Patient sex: M
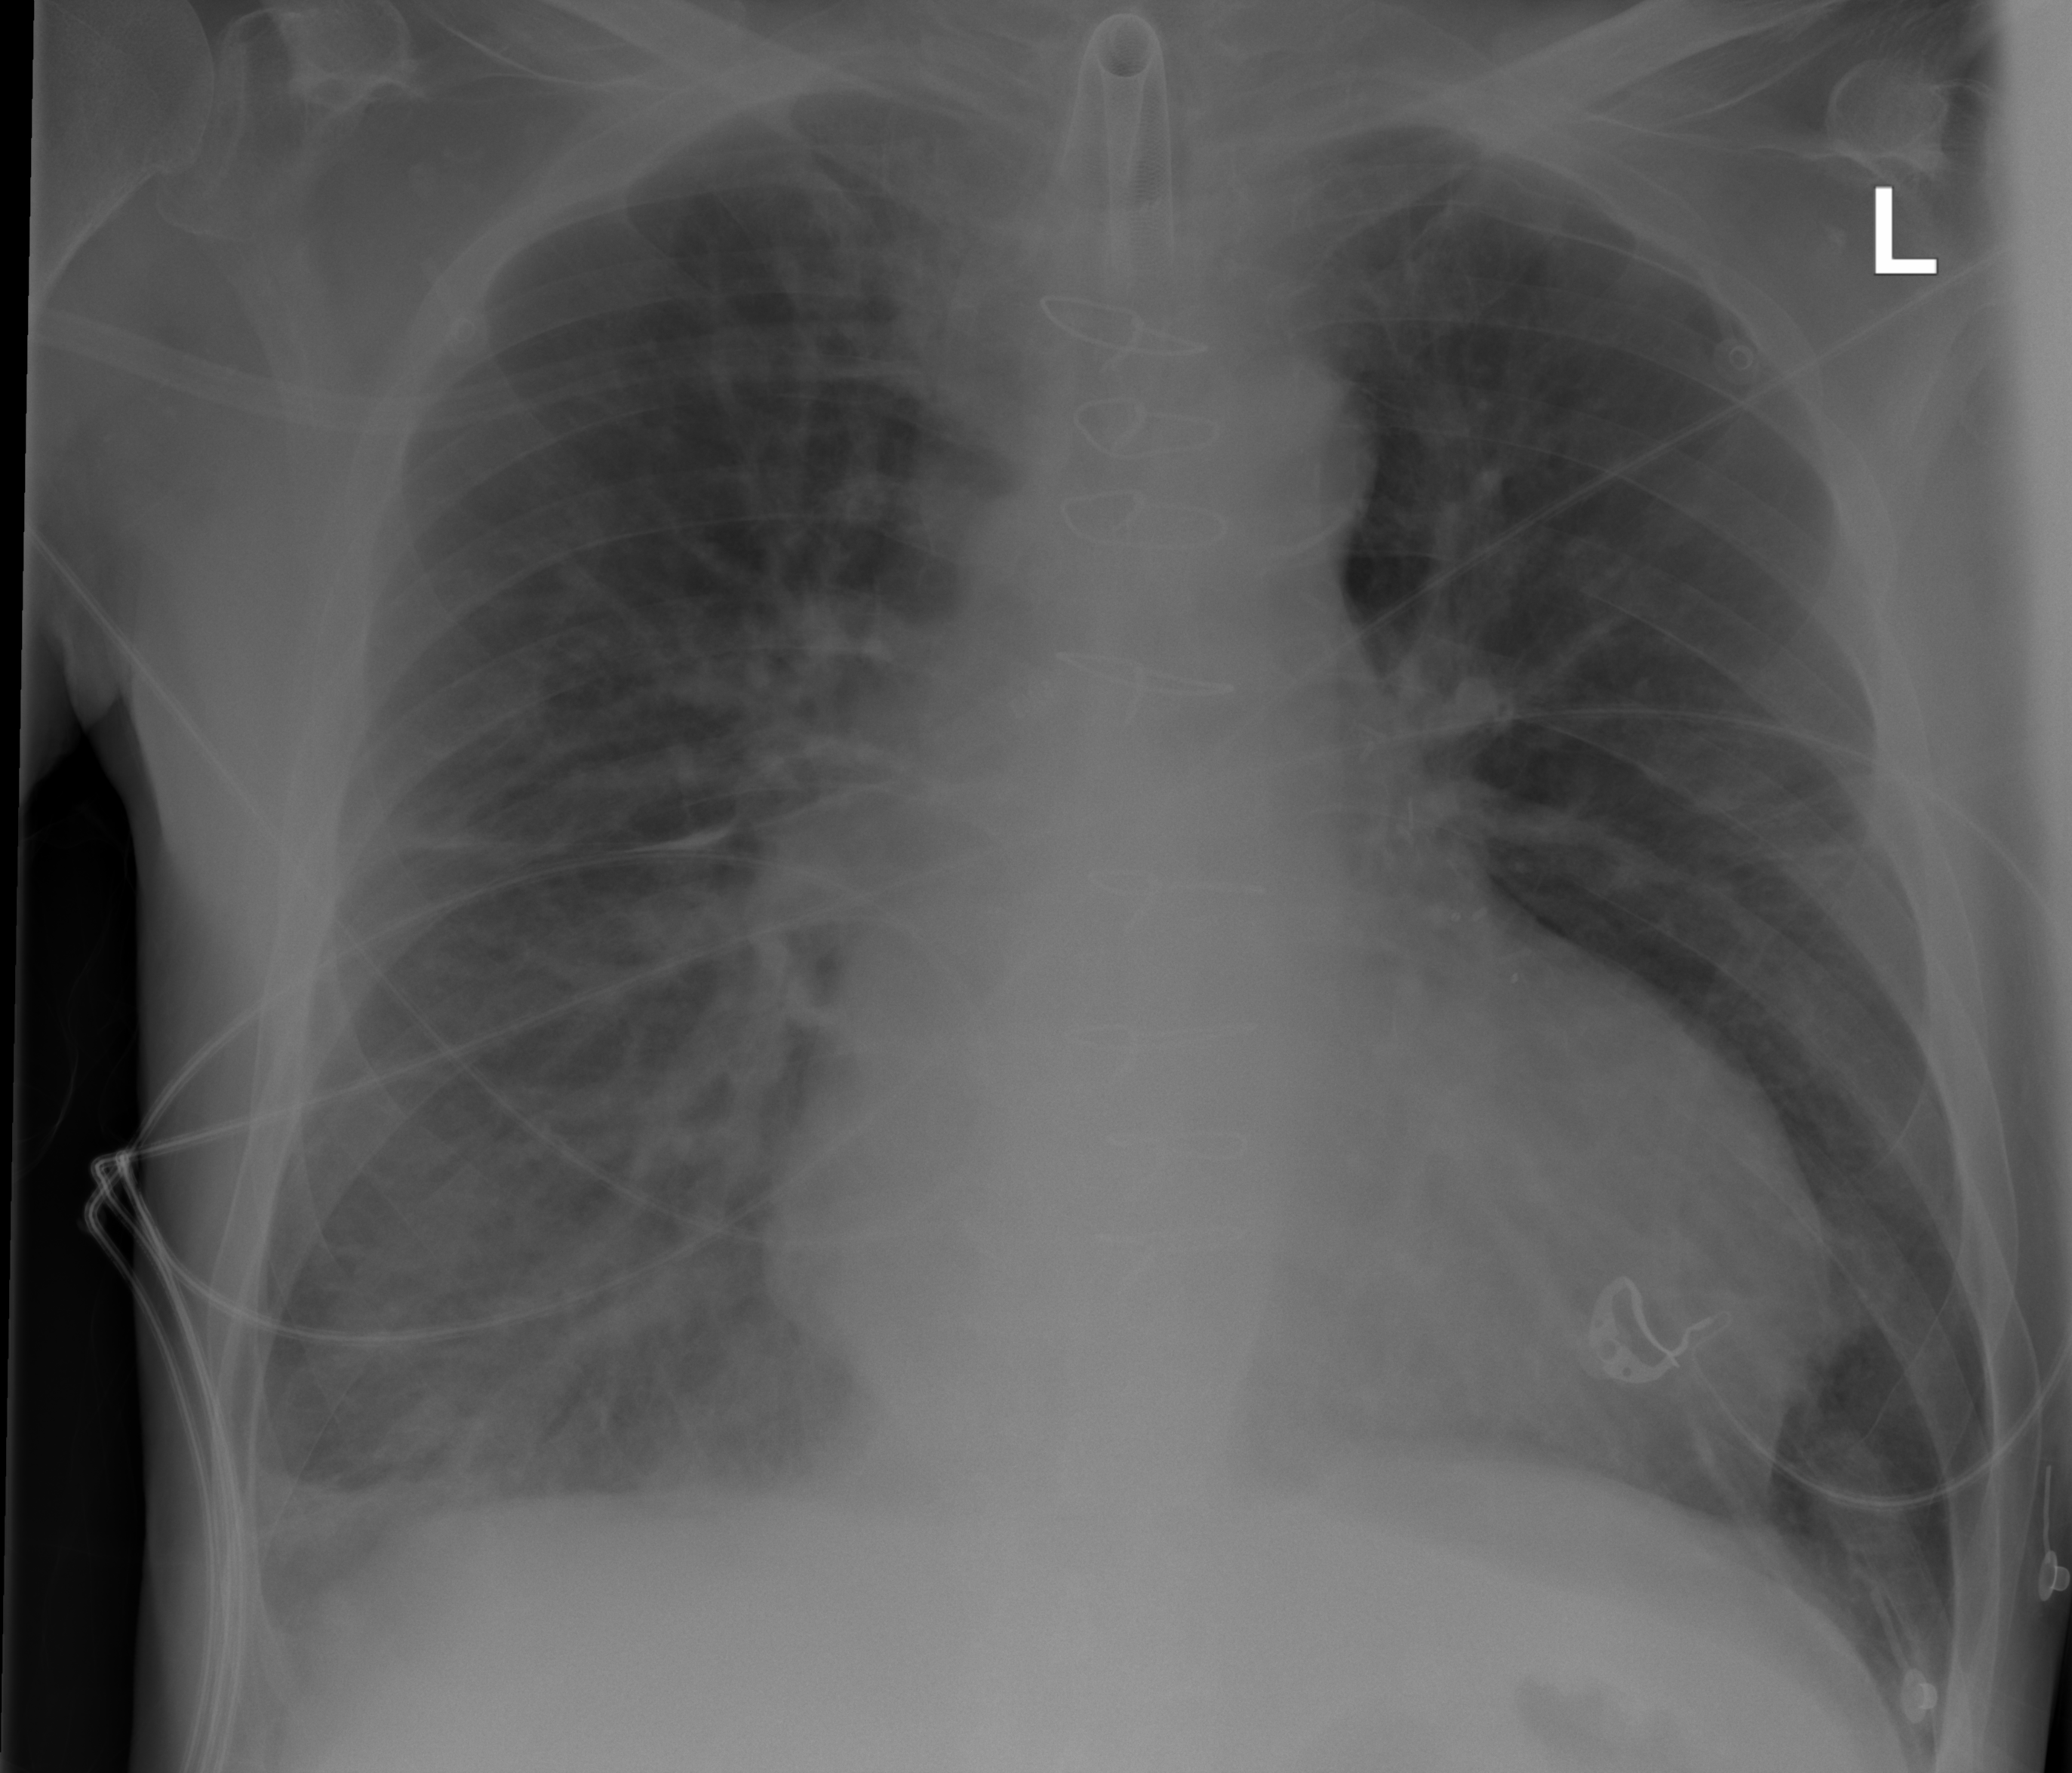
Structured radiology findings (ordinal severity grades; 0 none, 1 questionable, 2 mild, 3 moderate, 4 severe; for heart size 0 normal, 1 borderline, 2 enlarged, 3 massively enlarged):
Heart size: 2
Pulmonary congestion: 2
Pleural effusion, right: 2
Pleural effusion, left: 0
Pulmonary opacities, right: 2
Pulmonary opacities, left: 0
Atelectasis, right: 2
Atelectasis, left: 0